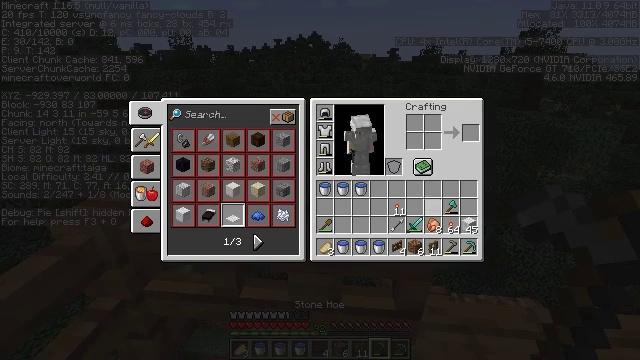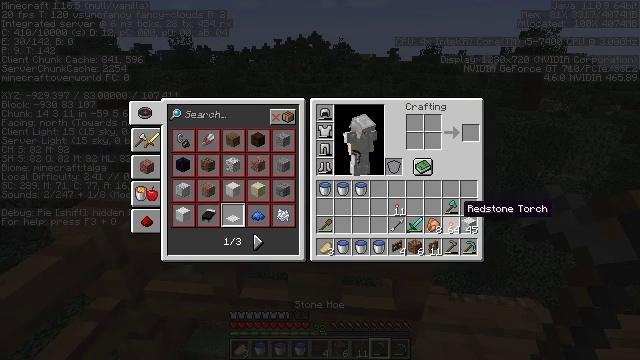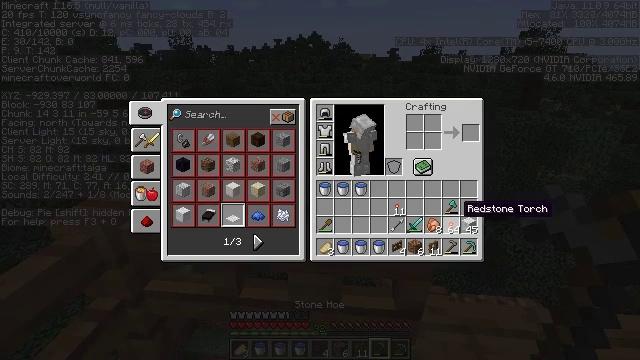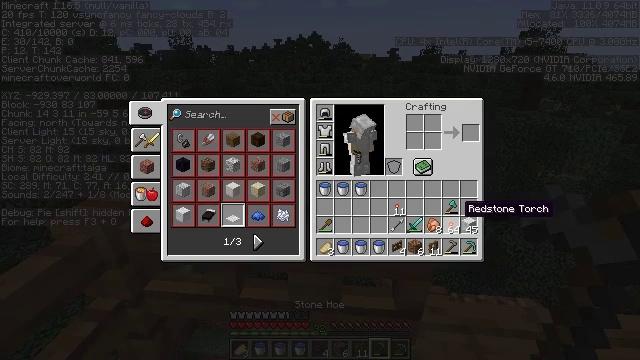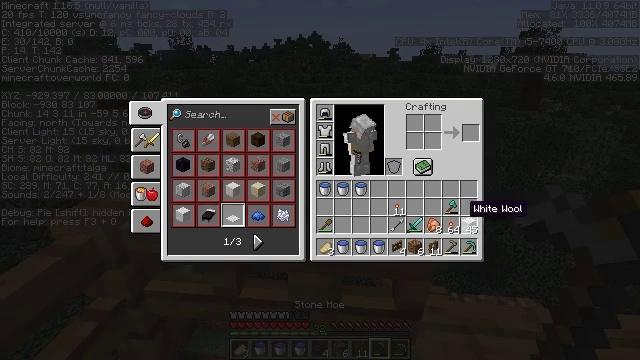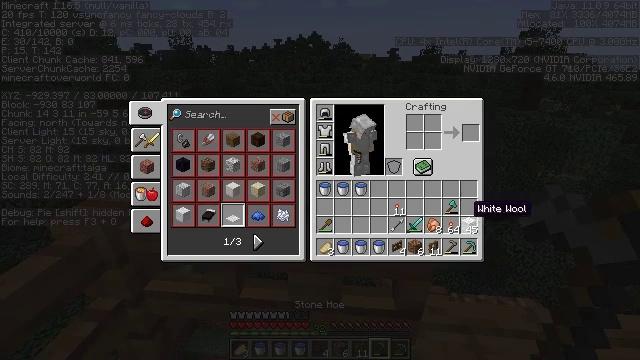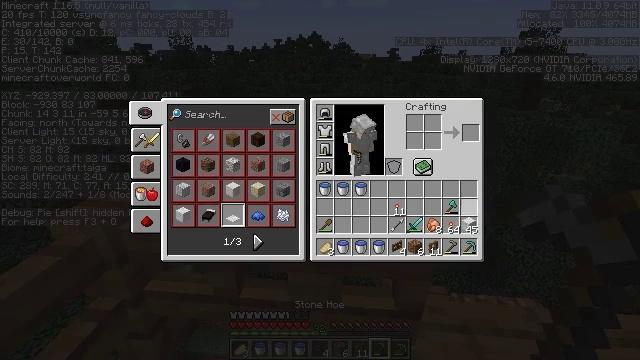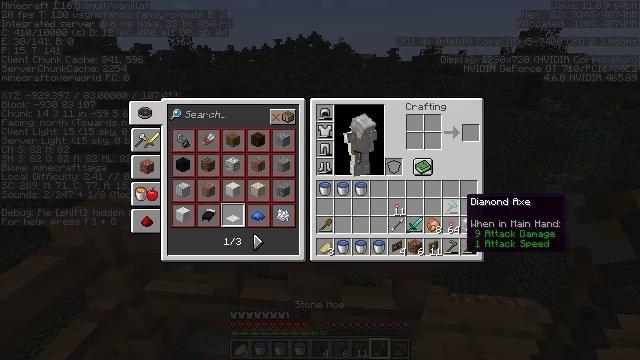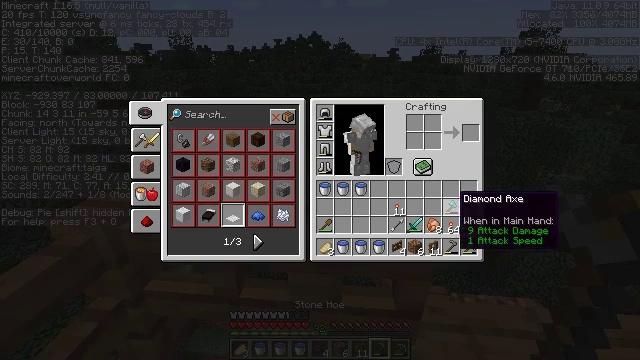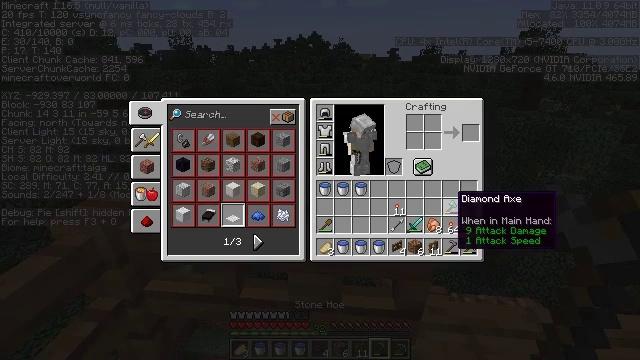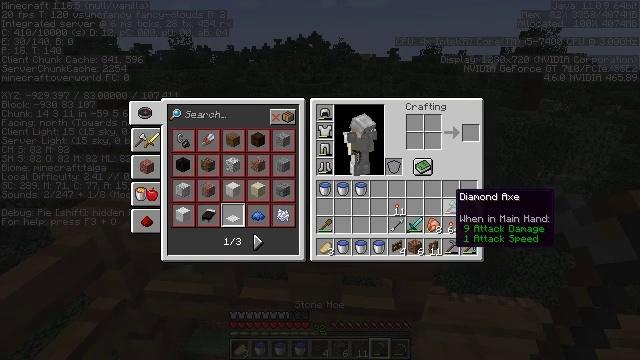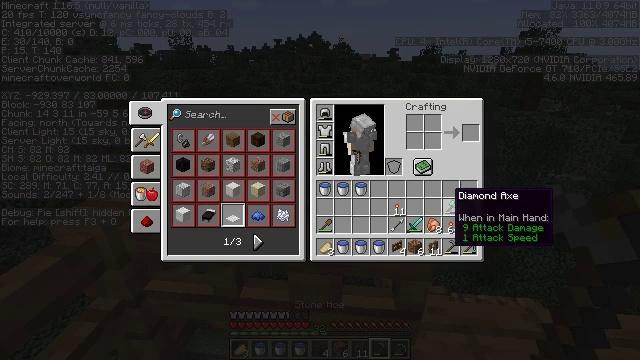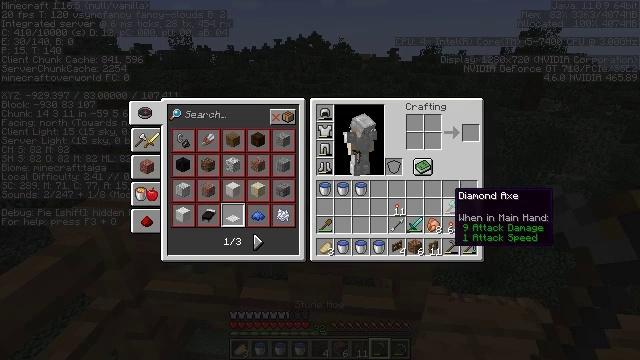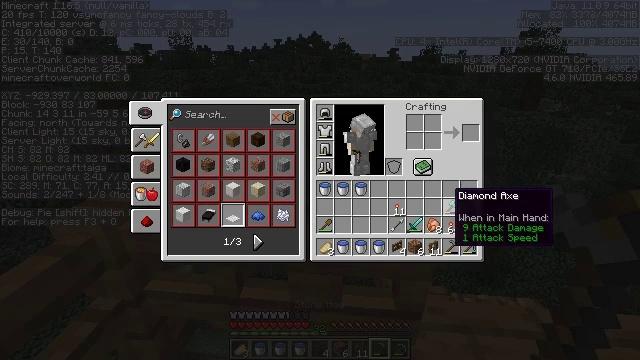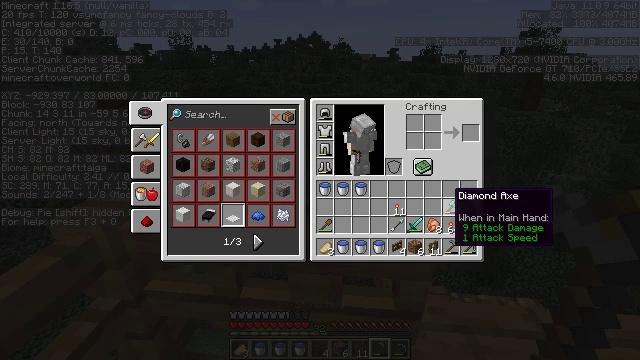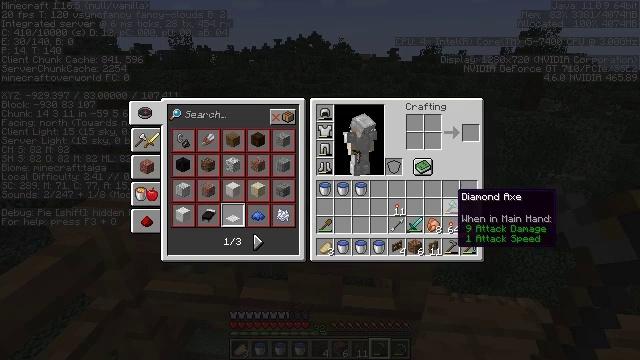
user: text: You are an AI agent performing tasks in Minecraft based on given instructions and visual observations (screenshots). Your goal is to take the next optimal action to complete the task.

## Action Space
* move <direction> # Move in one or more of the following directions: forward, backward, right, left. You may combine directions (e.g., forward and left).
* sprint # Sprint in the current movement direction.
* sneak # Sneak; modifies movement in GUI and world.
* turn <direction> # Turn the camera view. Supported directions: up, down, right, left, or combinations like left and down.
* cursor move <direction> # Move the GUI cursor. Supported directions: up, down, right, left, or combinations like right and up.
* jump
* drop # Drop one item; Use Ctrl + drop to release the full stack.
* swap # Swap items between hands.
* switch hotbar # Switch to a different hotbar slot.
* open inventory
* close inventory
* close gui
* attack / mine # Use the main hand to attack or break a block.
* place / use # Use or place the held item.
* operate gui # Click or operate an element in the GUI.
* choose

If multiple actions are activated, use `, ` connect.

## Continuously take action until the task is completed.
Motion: motion action
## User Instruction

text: Left click on the spruce fence gate to break it.
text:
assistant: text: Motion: turn right
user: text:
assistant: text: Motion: no_op
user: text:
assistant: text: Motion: no_op
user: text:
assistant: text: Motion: no_op
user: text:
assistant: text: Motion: no_op
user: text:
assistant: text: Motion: no_op
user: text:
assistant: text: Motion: no_op
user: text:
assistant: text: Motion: no_op
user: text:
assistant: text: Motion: no_op
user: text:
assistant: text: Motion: no_op
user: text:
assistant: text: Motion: no_op
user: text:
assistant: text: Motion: no_op
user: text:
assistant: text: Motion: no_op
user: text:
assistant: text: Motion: no_op
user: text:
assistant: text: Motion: no_op
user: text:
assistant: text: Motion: no_op
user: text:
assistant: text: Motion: no_op
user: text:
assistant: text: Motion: no_op
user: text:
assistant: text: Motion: no_op
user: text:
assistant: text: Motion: attack / mine
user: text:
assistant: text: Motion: attack / mine
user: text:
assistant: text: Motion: attack / mine
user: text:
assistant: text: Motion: turn down
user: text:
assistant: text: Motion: turn down
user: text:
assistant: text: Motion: turn down
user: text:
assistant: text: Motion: no_op
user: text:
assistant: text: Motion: no_op
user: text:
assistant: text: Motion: no_op
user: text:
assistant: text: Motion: no_op
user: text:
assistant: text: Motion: no_op